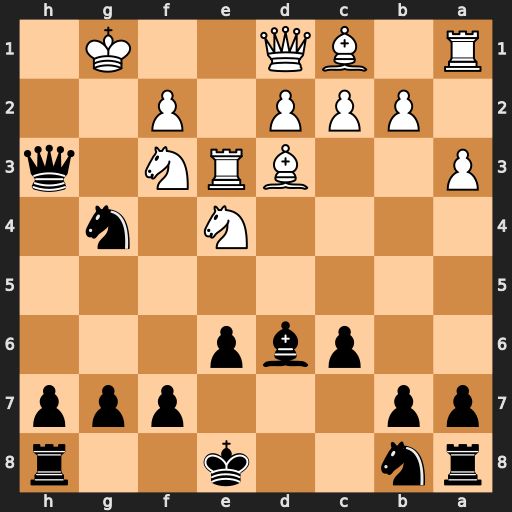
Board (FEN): rn2k2r/pp3ppp/2pbp3/8/4N1n1/P2BRN1q/1PPP1P2/R1BQ2K1
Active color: b
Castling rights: kq
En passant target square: -
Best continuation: Bh2+ Nxh2 Qxh2+ Kf1 f5